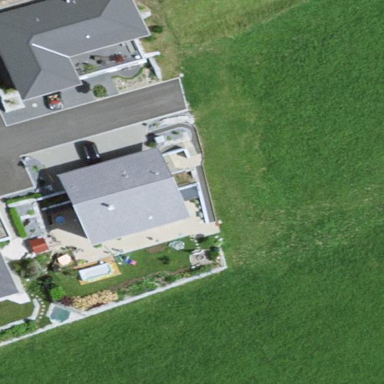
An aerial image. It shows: Simple house.